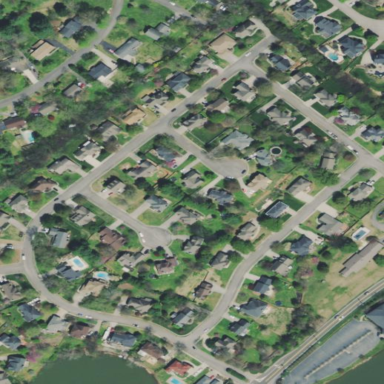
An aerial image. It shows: Residential area consisting of single-family homes.